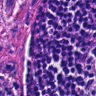
Metastatic tissue present: yes